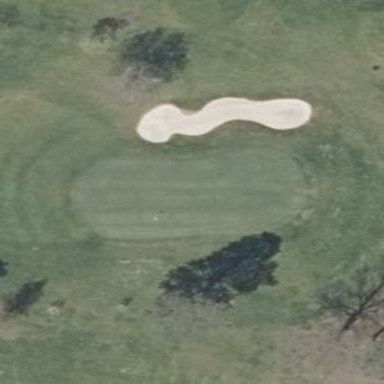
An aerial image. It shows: Golf green.